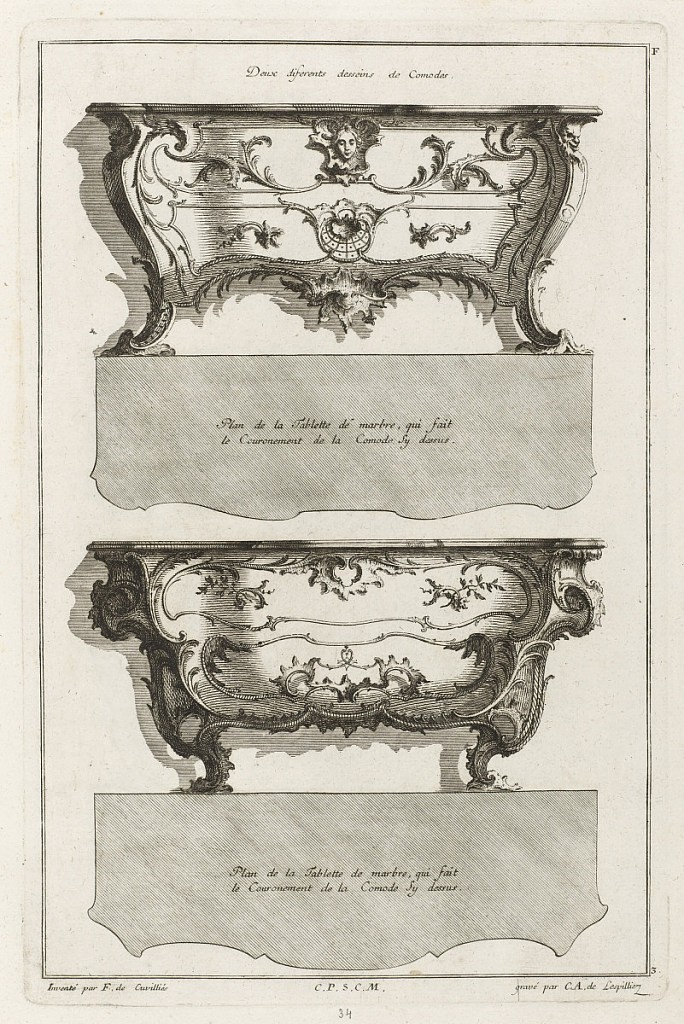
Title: Deux différents desseins de Comodes
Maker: François de Cuvilliés the Elder, Belgian, 1695 - 1768
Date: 1745–55
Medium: Etching, engraving on off-white laid paper
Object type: Print
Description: Two drawings for commodes.  The top drawing depicts the cabinet as having an angelic mask in the center, at the top, surrounded by curving, vine-like designs.  On the upper corner of the first commode, there is a grotesque, diabolic head.  The second commode is similar, but without the mask or head and with a slightly varied pattern. The plate is signed and numbered.